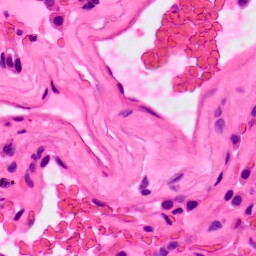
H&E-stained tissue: Lung